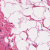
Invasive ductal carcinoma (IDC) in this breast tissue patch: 0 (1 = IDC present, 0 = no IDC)